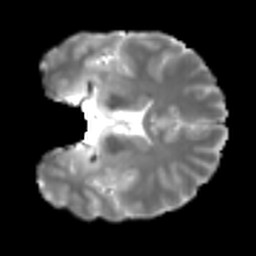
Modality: T2w
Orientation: coronal
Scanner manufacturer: siemens
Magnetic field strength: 3 T
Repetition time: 4 s
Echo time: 0.0594 s